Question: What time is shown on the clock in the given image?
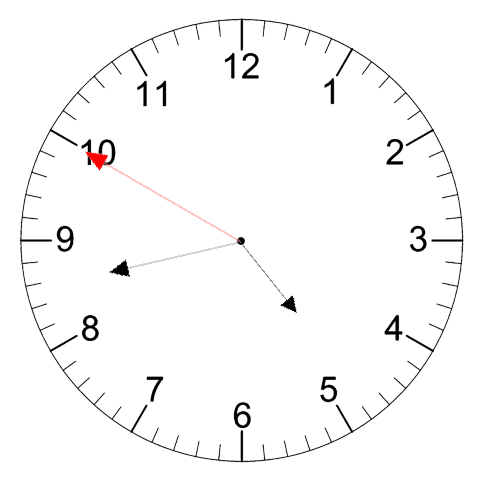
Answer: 04:42:50